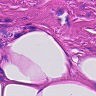
Metastatic tissue present: no